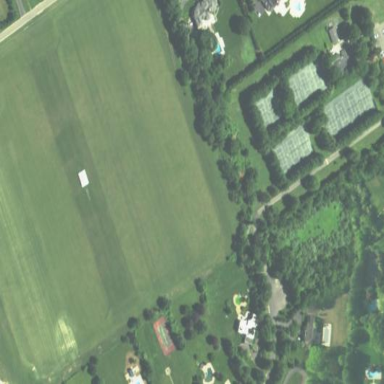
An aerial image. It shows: Sports center dedicated to the sport of polo.